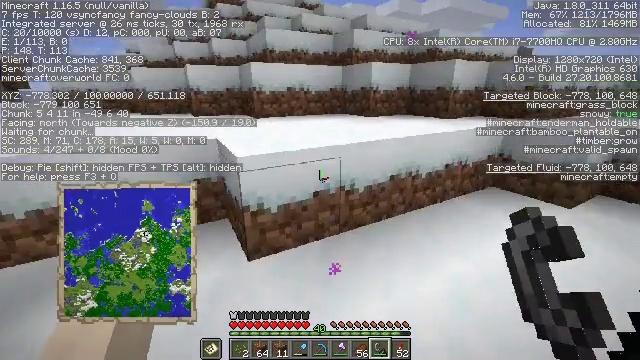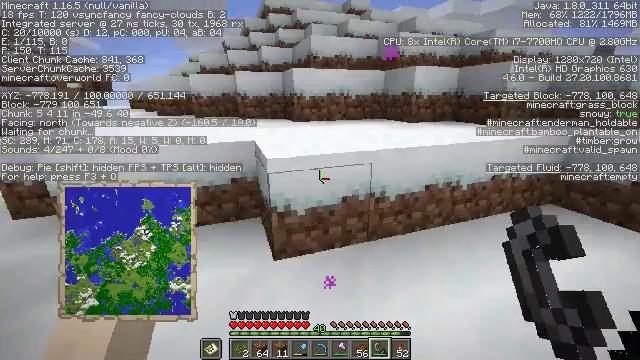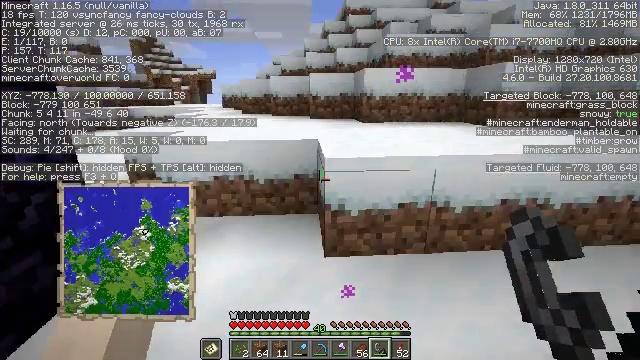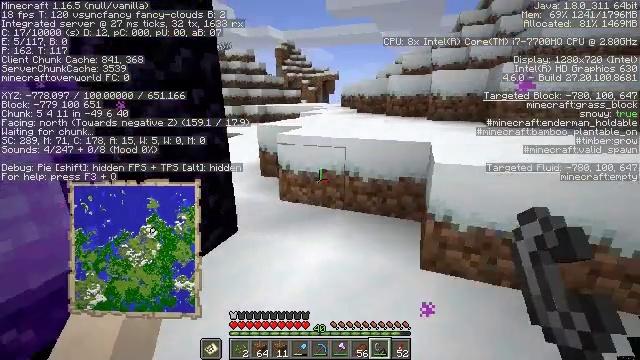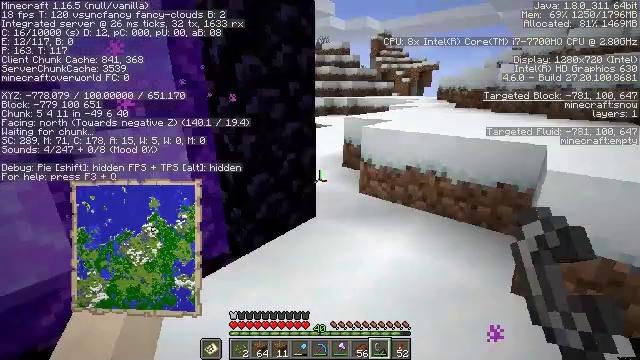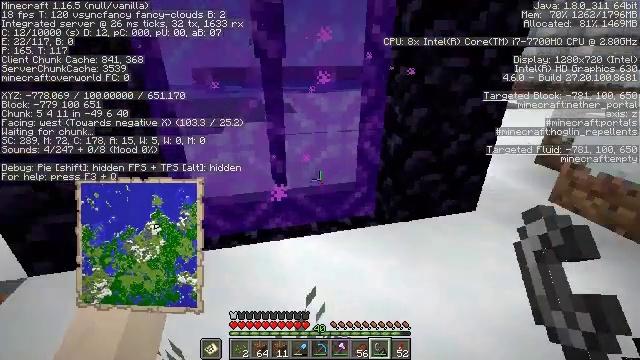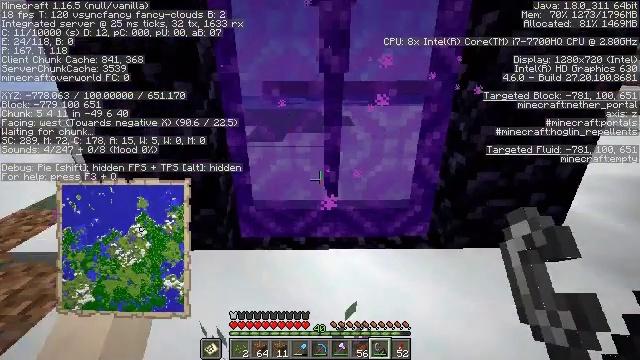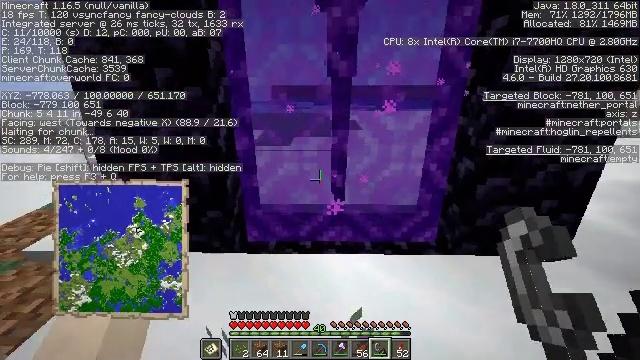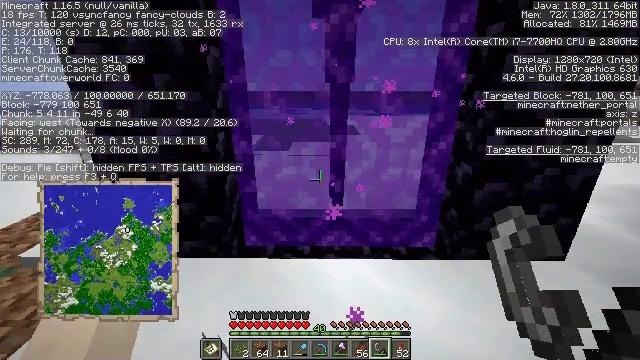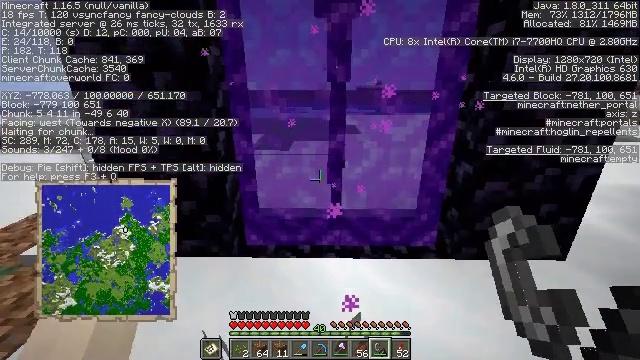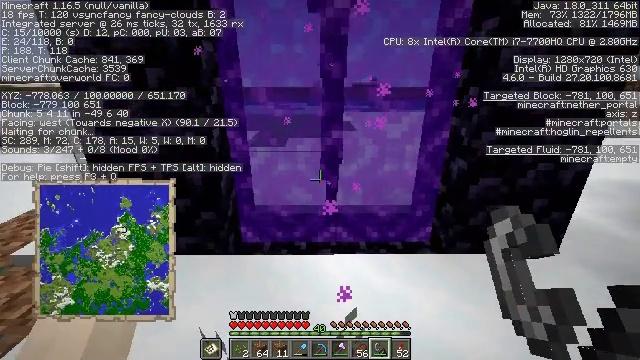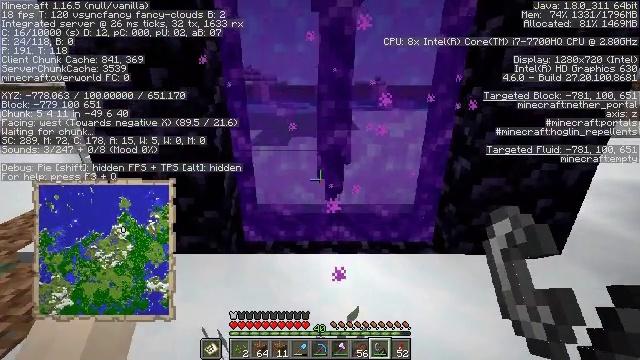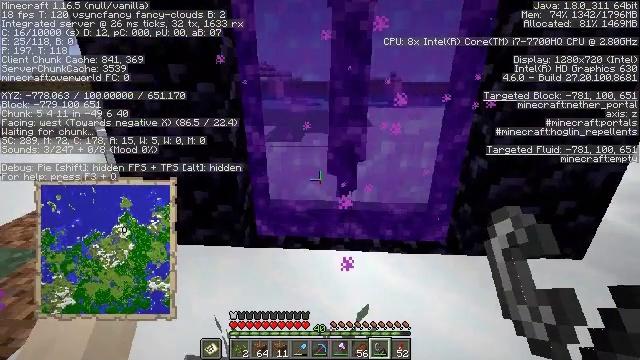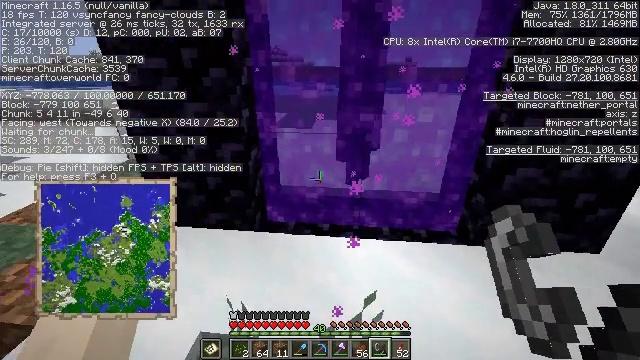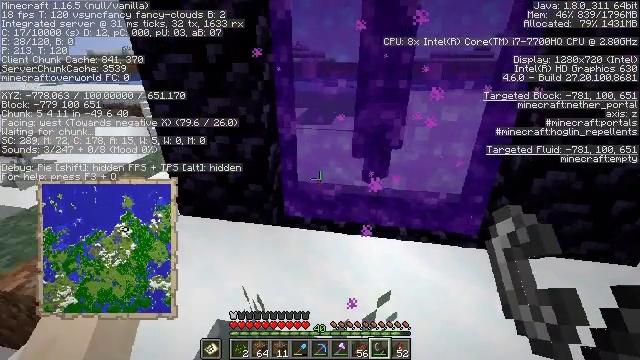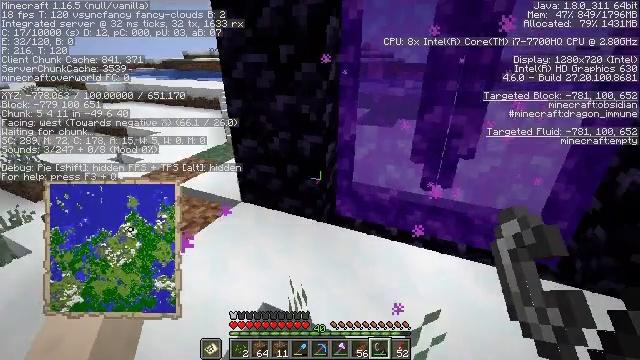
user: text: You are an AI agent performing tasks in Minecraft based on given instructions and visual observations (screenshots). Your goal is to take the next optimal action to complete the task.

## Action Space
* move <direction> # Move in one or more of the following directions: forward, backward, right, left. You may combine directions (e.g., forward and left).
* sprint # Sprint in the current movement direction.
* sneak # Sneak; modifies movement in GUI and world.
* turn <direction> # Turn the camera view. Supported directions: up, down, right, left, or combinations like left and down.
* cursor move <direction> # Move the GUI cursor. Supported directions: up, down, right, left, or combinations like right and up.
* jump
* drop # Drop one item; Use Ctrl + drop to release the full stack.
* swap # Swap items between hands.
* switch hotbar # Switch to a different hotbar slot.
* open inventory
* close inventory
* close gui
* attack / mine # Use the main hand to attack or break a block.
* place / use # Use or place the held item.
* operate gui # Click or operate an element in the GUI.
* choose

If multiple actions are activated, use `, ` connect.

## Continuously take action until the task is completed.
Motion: motion action
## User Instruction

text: Kill a magma cube.
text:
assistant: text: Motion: turn left and up
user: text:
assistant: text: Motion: turn left
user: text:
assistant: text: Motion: turn left
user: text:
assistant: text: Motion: turn left and down
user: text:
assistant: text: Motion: turn left and down
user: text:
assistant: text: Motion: turn left and up
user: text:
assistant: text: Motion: turn left
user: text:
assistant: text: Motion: turn up
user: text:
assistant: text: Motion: no_op
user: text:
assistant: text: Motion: turn right
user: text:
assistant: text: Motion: no_op
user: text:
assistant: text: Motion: turn left
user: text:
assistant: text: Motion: turn left and down
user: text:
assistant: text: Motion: turn left
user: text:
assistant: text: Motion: turn left
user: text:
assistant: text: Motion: turn left
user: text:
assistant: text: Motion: no_op
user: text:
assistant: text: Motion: no_op
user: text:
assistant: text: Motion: turn right and up
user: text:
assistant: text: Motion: turn right and up
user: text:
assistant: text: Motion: turn right
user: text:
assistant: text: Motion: no_op
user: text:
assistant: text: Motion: no_op
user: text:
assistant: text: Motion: no_op
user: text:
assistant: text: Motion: no_op
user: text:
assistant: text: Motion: turn right
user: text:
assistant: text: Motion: turn right
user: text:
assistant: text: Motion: turn right and up
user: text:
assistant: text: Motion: turn right and up
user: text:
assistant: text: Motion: turn up